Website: lowes
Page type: payment
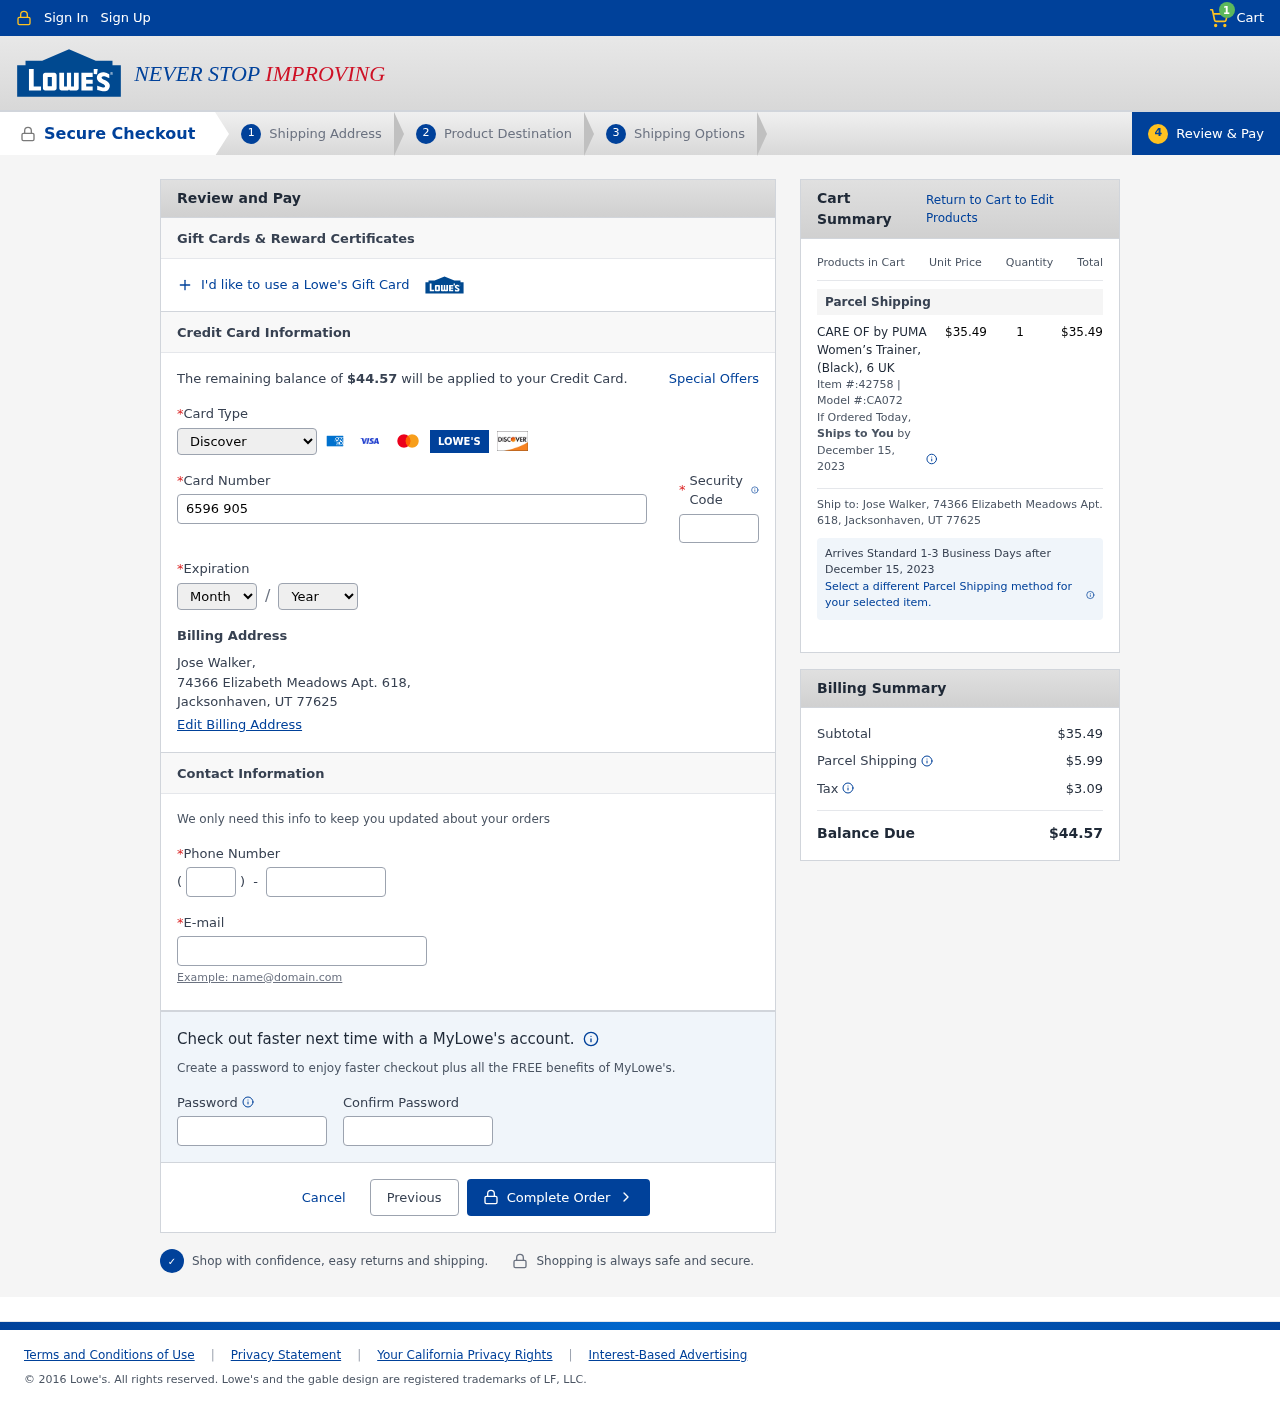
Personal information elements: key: PII_CARD_CVV
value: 118
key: PII_CARD_EXPIRY_MONTH
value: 07
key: PII_CARD_EXPIRY_YEAR
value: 27
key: PII_CARD_NUMBER
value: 6596 9056 5427 8966
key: PII_CARD_TYPE
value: Discover
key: PII_CITY_STATE_ZIP
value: Jacksonhaven, UT 77625
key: PII_EMAIL
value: jose_walker@gmail.com
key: PII_FULLNAME
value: Jose Walker,
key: PII_PHONE
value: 8723929927
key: PII_PHONE_AREA
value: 872
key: PII_STREET
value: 74366 Elizabeth Meadows Apt. 618,
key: PII_FULLNAME2
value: Jose Walker
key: PII_STREET2
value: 74366 Elizabeth Meadows Apt. 618
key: PII_CITY_STATE_ZIP2
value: Jacksonhaven, UT 77625
Product elements: key: PRODUCT1_NAME
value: CARE OF by PUMA Women’s Trainer, (Black), 6 UK
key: PRODUCT1_PRICE
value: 35.49
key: PRODUCT1_QUANTITY
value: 1
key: PRODUCT1_ITEM
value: Item #:42758
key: PRODUCT1_MODEL
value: Model #:CA072
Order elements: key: ORDER_NUM_ITEMS
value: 1
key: ORDER_TOTAL
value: $44.57
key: ORDER_SHIPPING_DATE
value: December 15, 2023
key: ORDER_SUBTOTAL
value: $35.49
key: ORDER_SHIPPING_DATE2
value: December 15, 2023
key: ORDER_SHIPPING_COST
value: $5.99
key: ORDER_TAX
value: $3.09